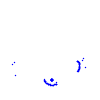
Particle: proton